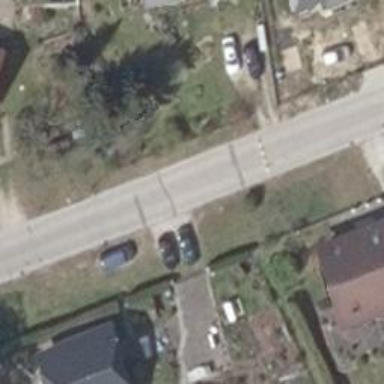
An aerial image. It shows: Bump for traffic calming.